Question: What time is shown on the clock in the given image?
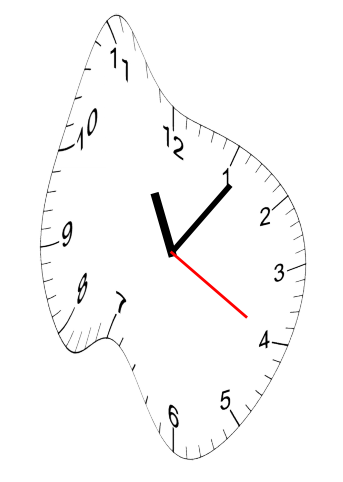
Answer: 11:06:20